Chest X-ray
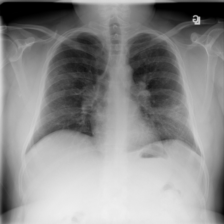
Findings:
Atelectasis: negative
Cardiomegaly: negative
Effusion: negative
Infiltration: positive
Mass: negative
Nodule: negative
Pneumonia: negative
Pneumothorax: negative
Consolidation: negative
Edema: negative
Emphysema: negative
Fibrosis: negative
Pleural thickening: negative
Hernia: negative